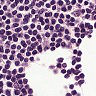
Metastatic tissue present: no